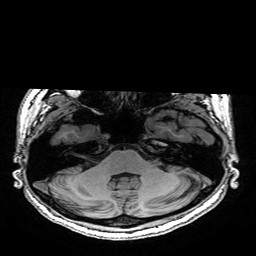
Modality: T1w
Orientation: coronal
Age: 20
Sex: female
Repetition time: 0.0077 s
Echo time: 0.0034 s